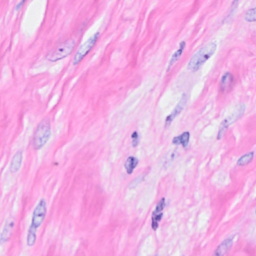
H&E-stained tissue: Breast